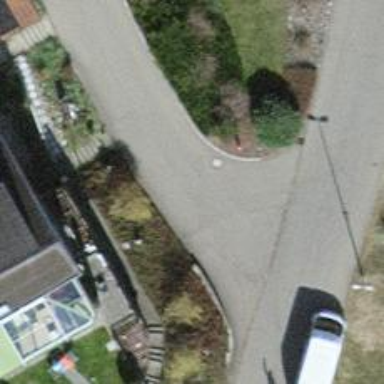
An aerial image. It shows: Residential road.